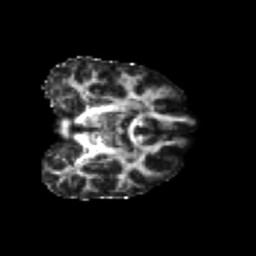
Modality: FA
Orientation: coronal
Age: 21
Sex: female
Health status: healthy
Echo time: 0.074 s